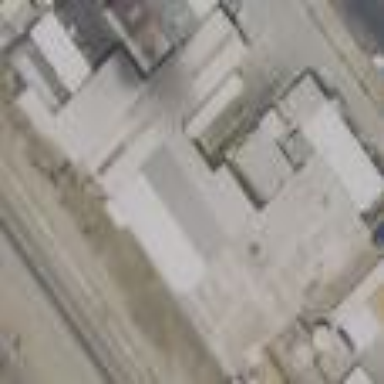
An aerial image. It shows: Factory building.